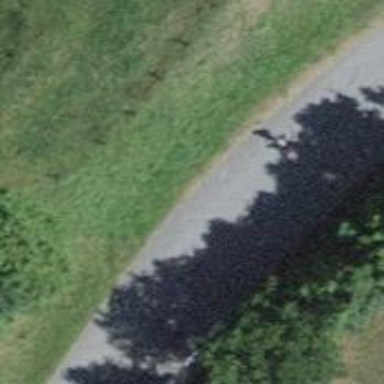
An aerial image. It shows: Unclassified road with asphalt surface.